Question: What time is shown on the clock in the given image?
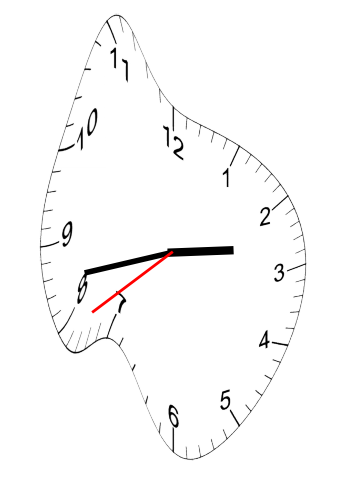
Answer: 02:42:39